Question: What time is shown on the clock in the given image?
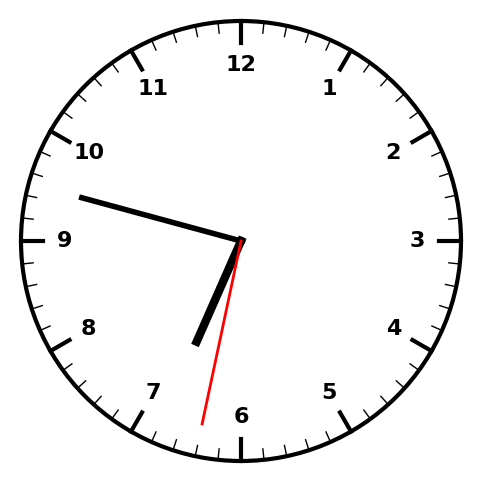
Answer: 06:47:32